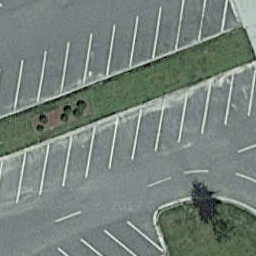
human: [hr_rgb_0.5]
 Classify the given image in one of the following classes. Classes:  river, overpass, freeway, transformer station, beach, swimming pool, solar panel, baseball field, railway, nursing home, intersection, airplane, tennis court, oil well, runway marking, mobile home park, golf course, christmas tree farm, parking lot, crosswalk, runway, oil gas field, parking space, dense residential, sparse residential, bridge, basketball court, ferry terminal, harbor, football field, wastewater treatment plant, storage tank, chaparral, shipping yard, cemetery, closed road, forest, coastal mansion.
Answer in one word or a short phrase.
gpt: parking space